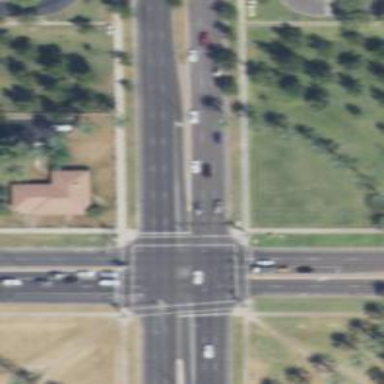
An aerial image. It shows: Solid stop line on the road marking.